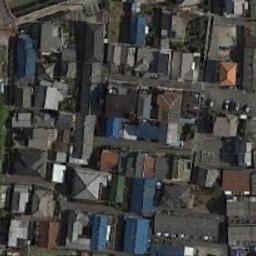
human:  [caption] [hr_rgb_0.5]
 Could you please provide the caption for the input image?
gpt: The color of the house is different .

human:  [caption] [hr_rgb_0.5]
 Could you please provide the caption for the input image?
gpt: There are many roads in densely populated areas and densely arranged houses of different sizes and shapes .

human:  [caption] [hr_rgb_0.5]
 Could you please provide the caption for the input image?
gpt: The dense residential is next to the road with some cars .

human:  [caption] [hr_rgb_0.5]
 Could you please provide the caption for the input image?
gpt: A dense residential area has lots of houses with different colors of roofs .

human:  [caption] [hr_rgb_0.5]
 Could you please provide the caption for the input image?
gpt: There are buildings of different colors on a dense residential area .